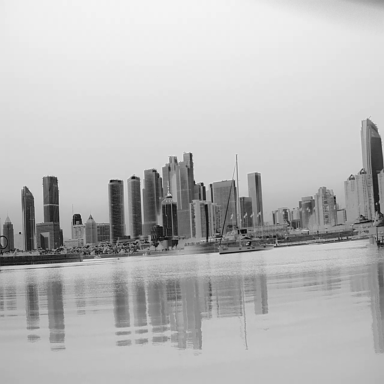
There is a sailboat in the infrared image.